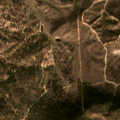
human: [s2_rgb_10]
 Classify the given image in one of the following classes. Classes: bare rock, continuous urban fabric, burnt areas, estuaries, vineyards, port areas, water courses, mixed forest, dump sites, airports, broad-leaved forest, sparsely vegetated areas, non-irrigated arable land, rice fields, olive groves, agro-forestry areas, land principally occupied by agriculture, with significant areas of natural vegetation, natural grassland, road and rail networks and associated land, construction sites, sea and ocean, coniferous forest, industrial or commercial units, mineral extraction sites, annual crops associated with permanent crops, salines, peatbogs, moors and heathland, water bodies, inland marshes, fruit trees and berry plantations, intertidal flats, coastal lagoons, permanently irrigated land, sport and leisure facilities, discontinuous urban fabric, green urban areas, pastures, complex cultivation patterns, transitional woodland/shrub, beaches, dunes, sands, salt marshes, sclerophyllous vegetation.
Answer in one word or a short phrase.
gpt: agro-forestry areas, broad-leaved forest, transitional woodland/shrub